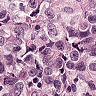
Metastatic tissue present: yes